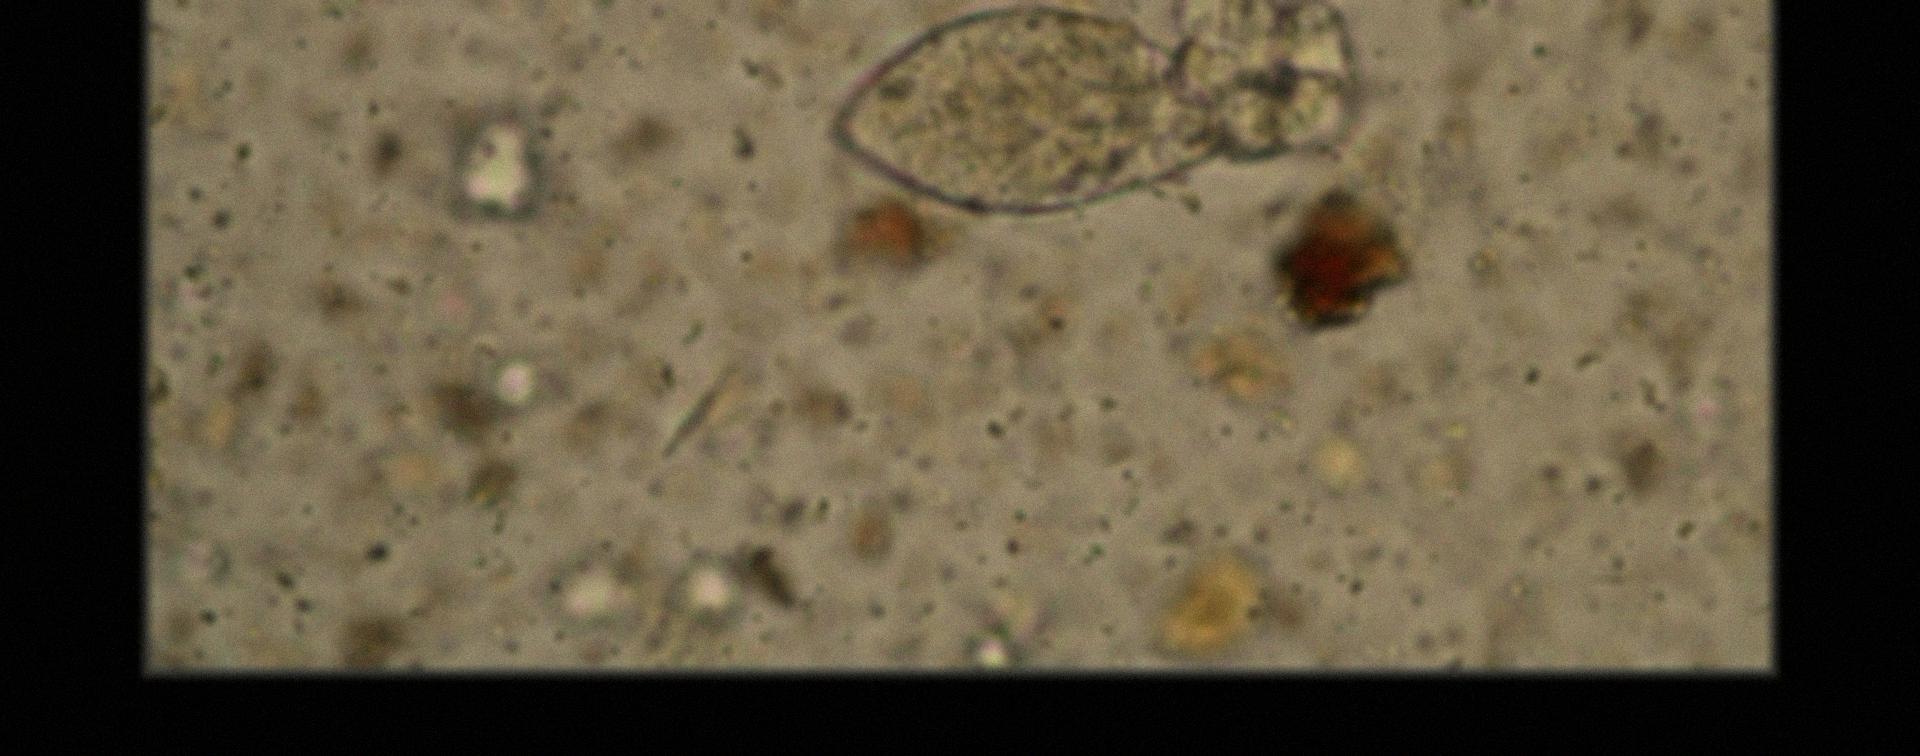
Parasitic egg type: Fasciolopsis buski